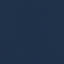
Land use / land cover class: SeaLake